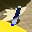
Label: 1